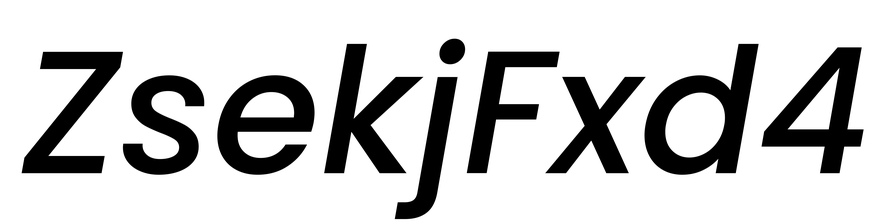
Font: Poppins-MediumItalic